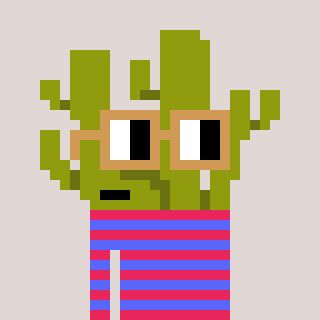
a pixel art character with square brown glasses, a cactus-shaped head and a purple-colored body on a warm background